Chest X-ray. View position: PA
Patient age: 74
Patient sex: F
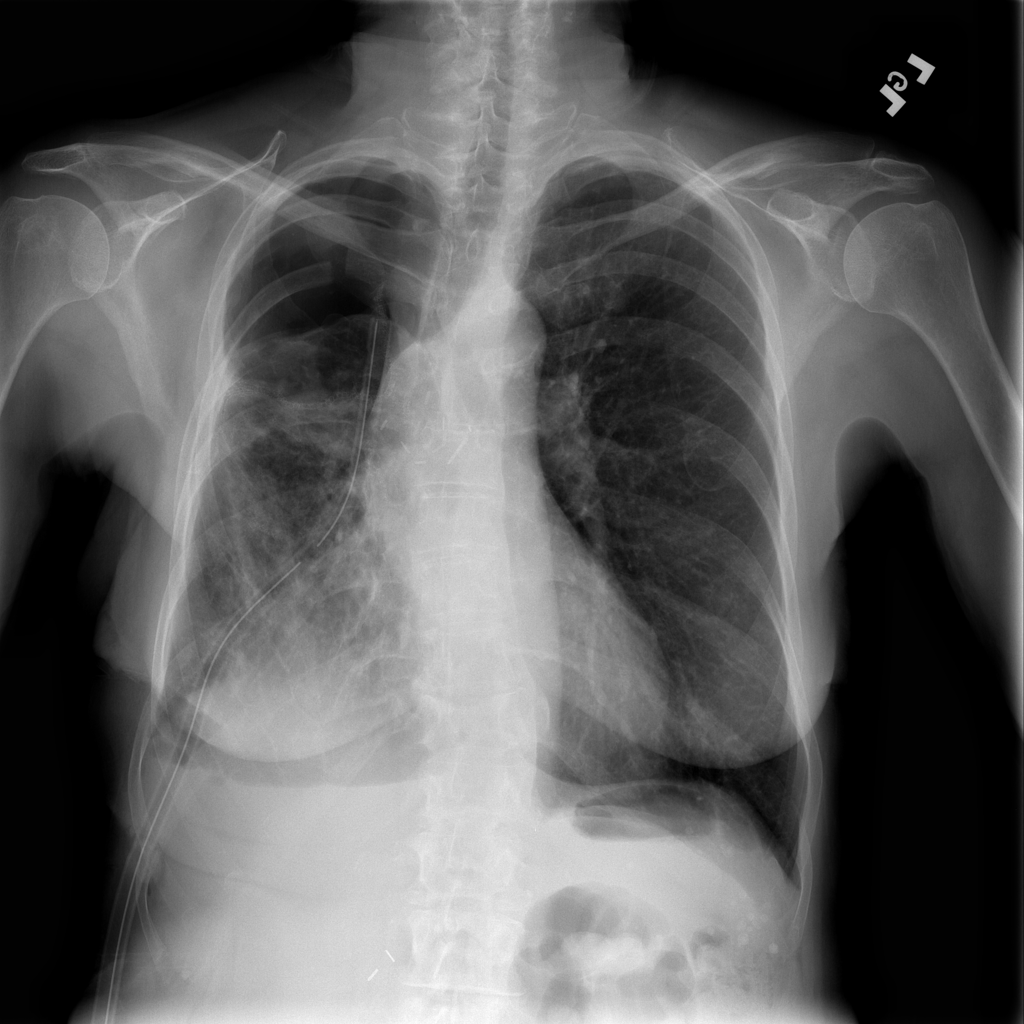
Finding: Pneumothorax